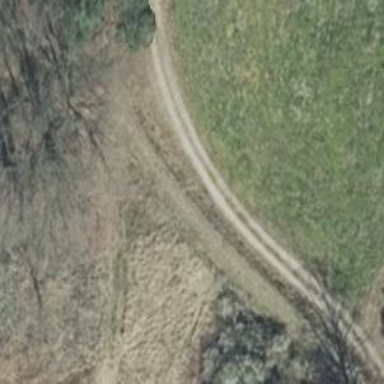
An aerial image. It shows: Gravel track with grade 4 embankment.